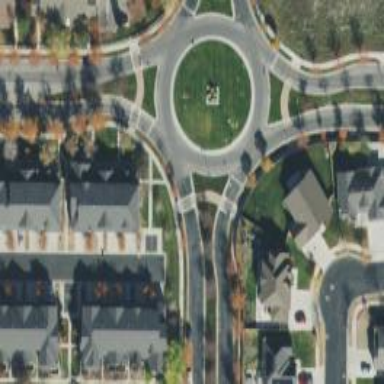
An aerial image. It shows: Residential road with roundabout.